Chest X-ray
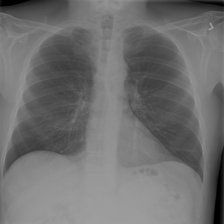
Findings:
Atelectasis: positive
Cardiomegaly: negative
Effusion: negative
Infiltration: negative
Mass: negative
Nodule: negative
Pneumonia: negative
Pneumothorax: negative
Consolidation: negative
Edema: negative
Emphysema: negative
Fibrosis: negative
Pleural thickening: negative
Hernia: negative